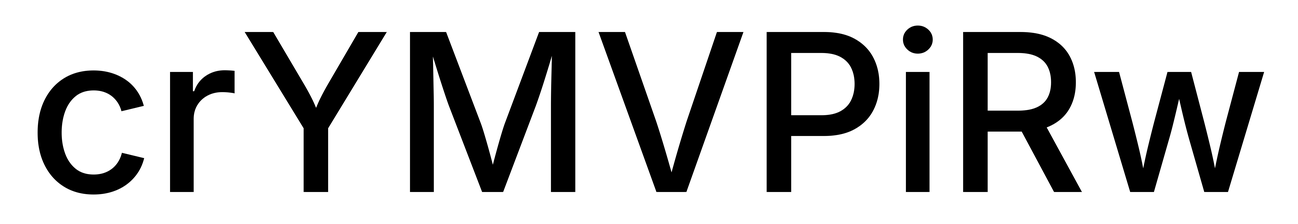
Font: Inter_Medium